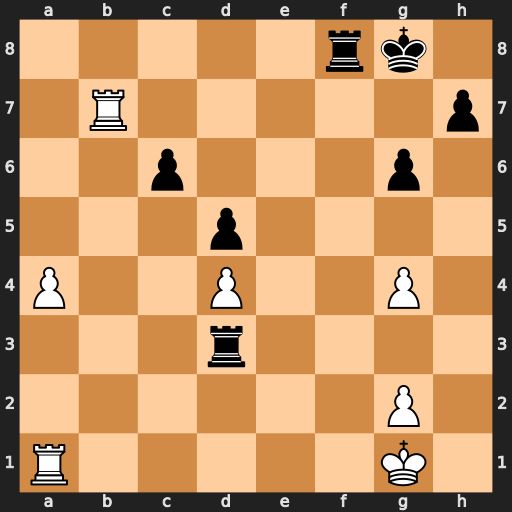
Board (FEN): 5rk1/1R5p/2p3p1/3p4/P2P2P1/3r4/6P1/R5K1
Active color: w
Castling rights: -
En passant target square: -
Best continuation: a5 Rd2 Re1 Ra2 Ree7